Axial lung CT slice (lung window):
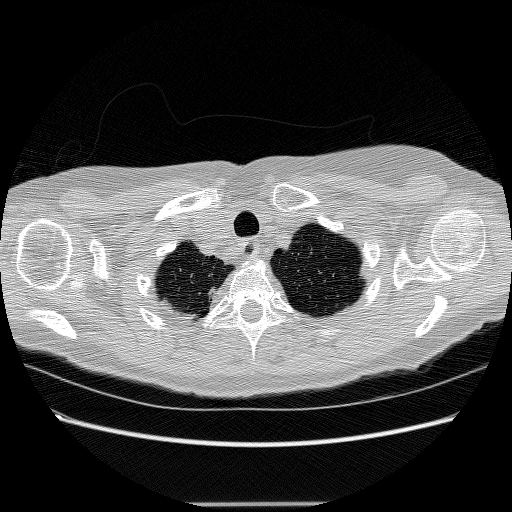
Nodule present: no